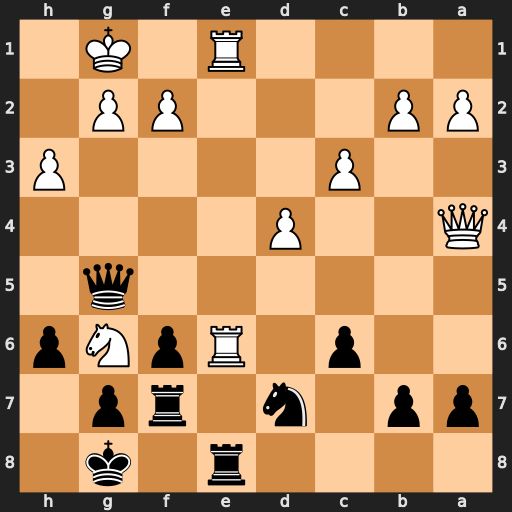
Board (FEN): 4r1k1/pp1n1rp1/2p1RpNp/6q1/Q2P4/2P4P/PP3PP1/4R1K1
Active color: b
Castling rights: -
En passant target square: -
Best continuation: Rxe6 Rxe6 Qxg6